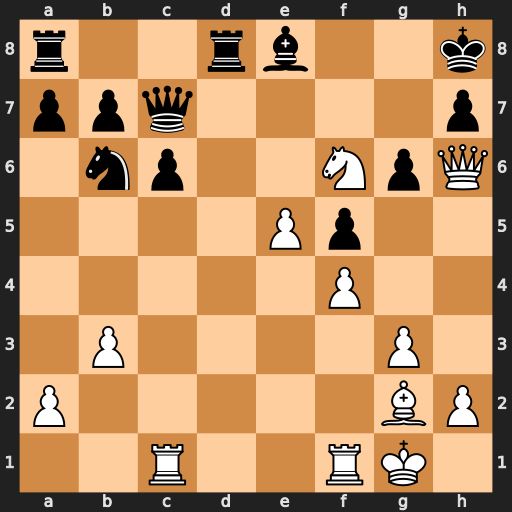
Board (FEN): r2rb2k/ppq4p/1np2NpQ/4Pp2/5P2/1P4P1/P5BP/2R2RK1
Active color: w
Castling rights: -
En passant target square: -
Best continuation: Qf8#